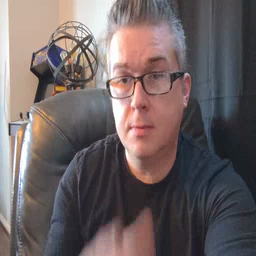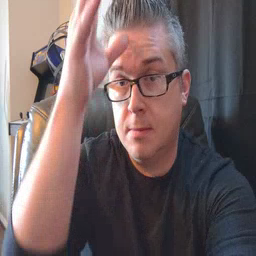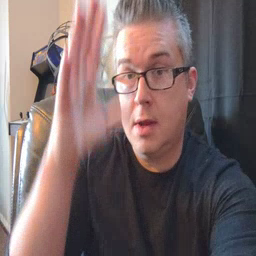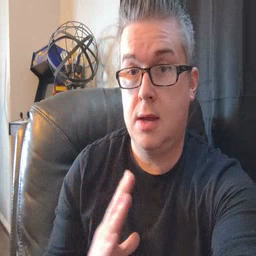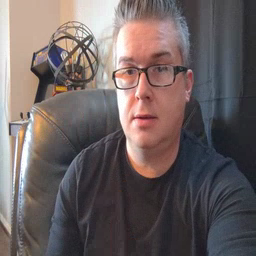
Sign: man